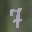
Label: 7